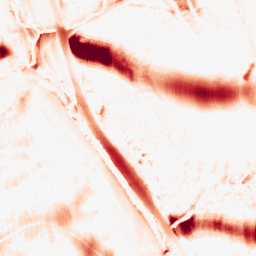
Category: morphological
Decomposition family: morphological_ellipse
Decomposition parameters: operation: opening
width: 50
height: 30
Upsampling method: linear_exact
Upsampling parameters: scale: 8
Upsampling scale: 8